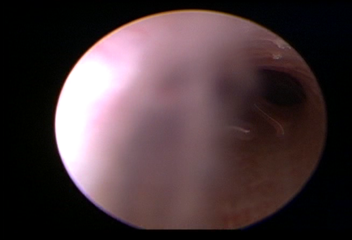
Modality: WLC
Class: Normal mucosa
Bladder cancer association: No